Field crop: maize
Growth stage: 2
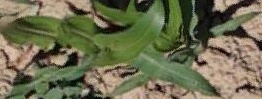
Species: maize